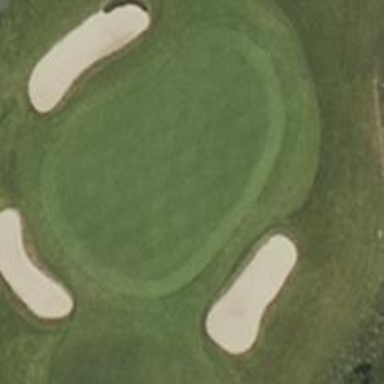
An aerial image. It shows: Golf hole.